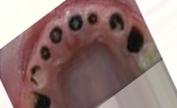
Condition: Caries